Question: I want to write a query where it deletes duplicates from table where the Access column value is 1 - 5, but always take the highest number but if it's 5 then that should be the lowest, because of how they designed the database. but 5 have no access.(5 should have been 0 in my opinion.)
So there is an ID column and an Access column, if there are more than 1 IDs, then delete the ID with the lowest Access value. But remember treat 5 as 0 or lowest.

So I thought something like:
'''
Delete from [table]
Where [ID] > 1
AND [Access] = (CASE [Access]
WHEN Access = 1 THEN ____ <----'Do nothing')
...
WHEN Access = 5 THEN ____ <----'Do Delete')
'''
That is where I struggle. How would I check ID, and see which Access is the highest and delete all the lowest if they exist. Remember, if it's 5 then 4 is actually higher so delete 5.
So confusing!
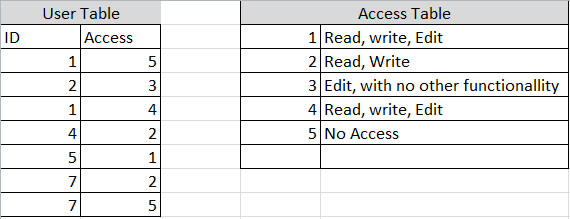
Answer: If you apply modulo 5 to the Access column, you will get the following transformation:
'''
1 % 5 = 1
2 % 5 = 2
3 % 5 = 3
4 % 5 = 4
5 % 5 = 0
'''
As you can see, 5 yields the lowest result, others remain unchanged - seems the proper ranking of privileges for your case. With that in mind, I would probably try the following method:
'''
DELETE FROM u
FROM dbo.UserTable AS u
LEFT JOIN (
SELECT ID, MAX(Access % 5) AS Access
FROM dbo.UserTable
GROUP BY ID
) AS keep
ON u.ID = keep.ID
AND u.Access % 5 = keep.Access
WHERE i.ID IS NULL
;
'''
The subquery returns a set of IDs with Access values to keep. The main query anti-joins the target table to that set to determine which rows to delete.
This method is somewhat specific to your particular situation: it may not work correctly after extending the current set of valid values for 'Access'. As an alternative, you could use CASE, as others suggested, that would certainly be more flexible. However, I would actually suggest you add an 'AccessRank' column to the 'Access' table to indicate which privilege is higher or lower than others.
That would make your DELETE query more complex but you wouldn't need to adapt it every time new 'Access' values are introduced (you'd just need to define proper ranking ):
'''
DELETE FROM u
FROM dbo.UserTable AS u
INNER JOIN dbo.Access AS a
ON u.Access = a.ID
LEFT JOIN (
SELECT u.ID, MAX(a.AccessRank) AS AccessRank
FROM dbo.UserTable AS u
INNER JOIN dbo.Access AS a
ON u.Access = a.ID
) AS keep
ON u.ID = keep.ID
AND a.AccessRank = keep.AccessRank
;
'''
It is implied that 'AccessRank' contains unique rankings only.